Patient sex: M
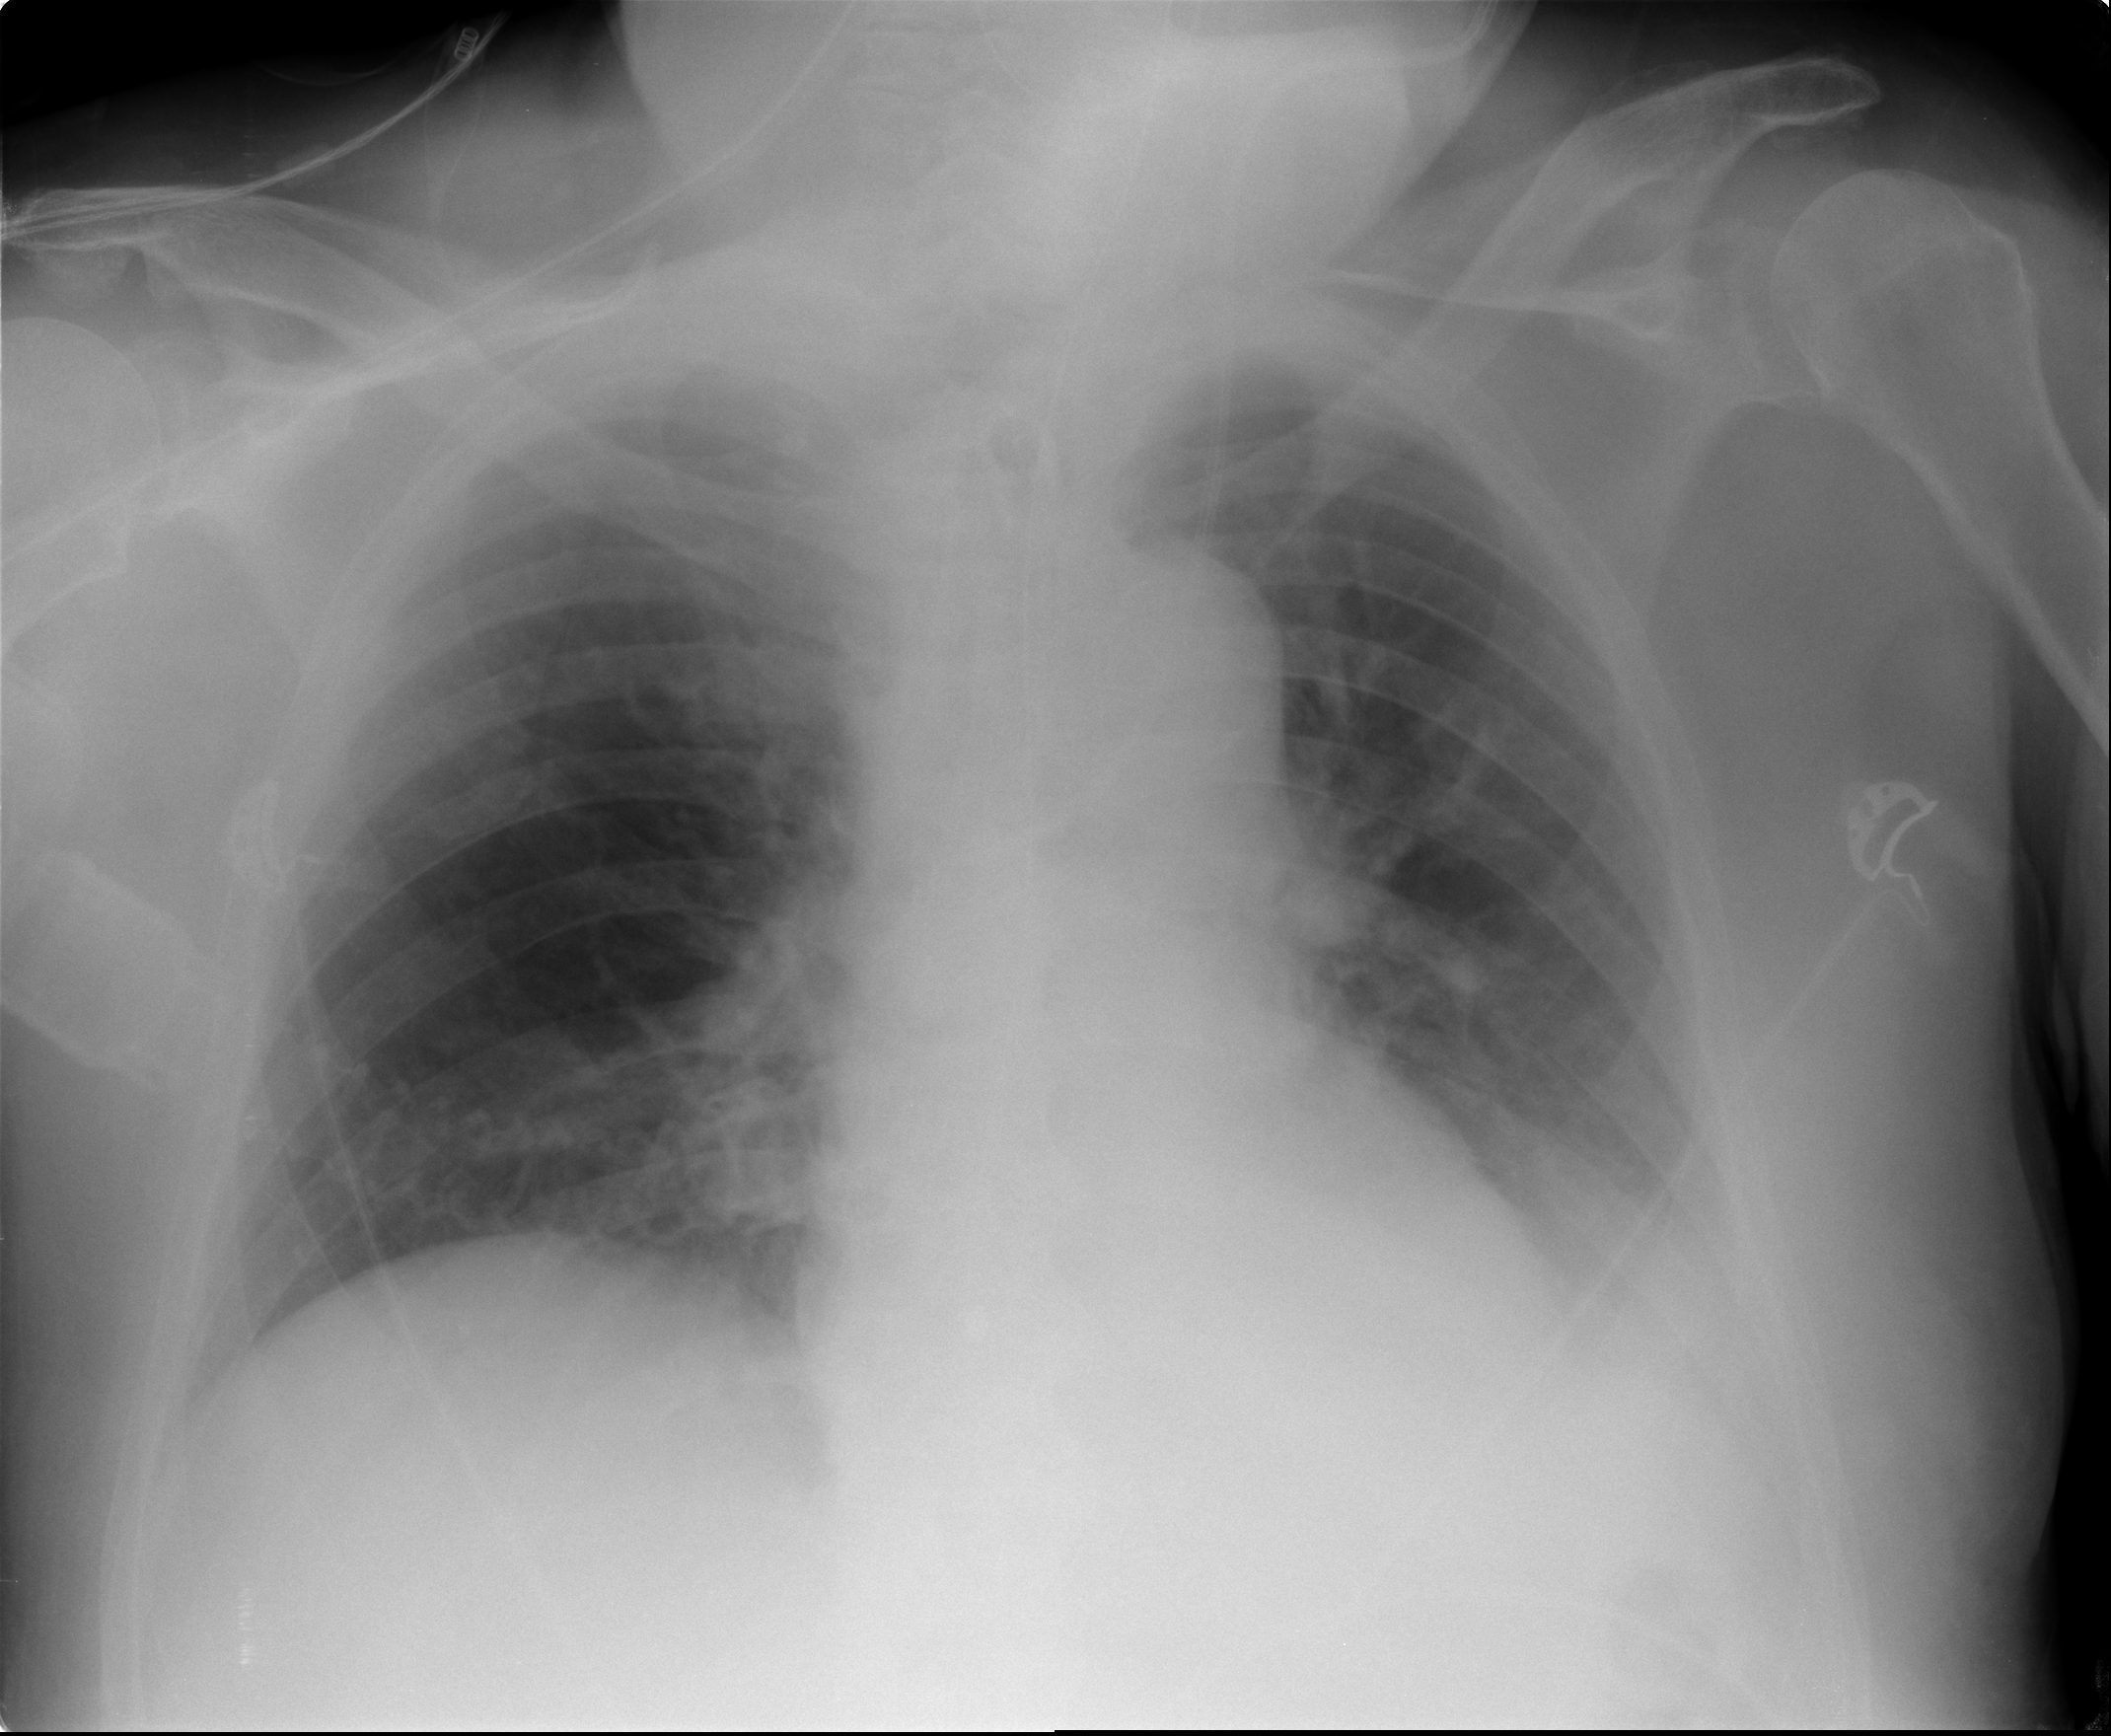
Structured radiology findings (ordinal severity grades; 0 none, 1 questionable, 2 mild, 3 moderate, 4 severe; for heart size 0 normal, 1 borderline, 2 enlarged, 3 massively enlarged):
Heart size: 0
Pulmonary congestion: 0
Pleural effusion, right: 0
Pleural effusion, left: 0
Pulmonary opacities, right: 0
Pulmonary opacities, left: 0
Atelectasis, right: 0
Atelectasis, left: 2